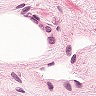
Metastatic tissue present: no